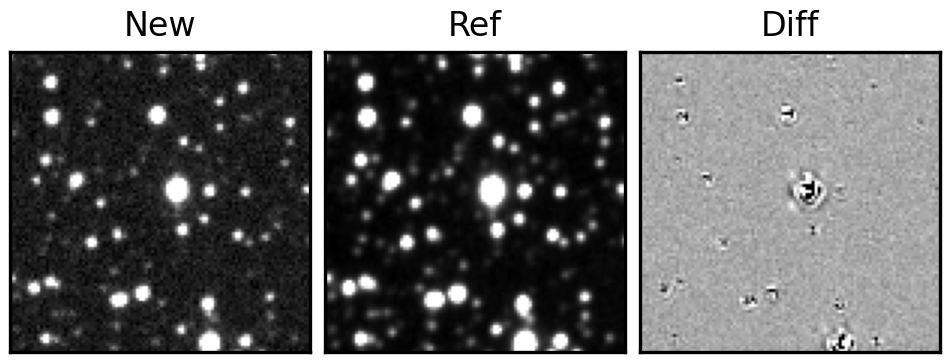
Label: bogus